Question: I am trying to upload video to server,but whenever I am trying to upload response is showing null null and in logcat it shows org.json.JSONException: End of input at character 0 of,instead of my response status:success msg:video uploaded..can any body tell me what is my mistake?

'''
public class VideoUpload extends Activity{
MediaController mc;
private static int SELECT_PICTURE = 1;
private String selectedImagePath="";
TextView messageText;
Button uploadButton;
int serverResponseCode = 0;
ProgressDialog dialog = null;
private static final String TAG_SUCCESS = "status";
private static final String TAG_MSG = "msg";
String imgs;
String btns;
String upLoadServerUri = null;
ThreadPolicy th = new ThreadPolicy.Builder().permitAll().build();
final String uploadFilePath = Environment.getExternalStorageDirectory().getPath();
private Button buttonLoadImage;
private VideoView img;
private String User_ID;
private String sta;
private String msg;
private HttpURLConnection conn = null;
private String result="";
@Override
public void onCreate(Bundle savedInstanceState) {
super.onCreate(savedInstanceState);
setContentView(R.layout.layout_video);
StrictMode.setThreadPolicy(th);
User_ID=this.getIntent().getStringExtra("id");
System.out.println("photo upload user id"+User_ID);
img = (VideoView)findViewById(R.id.imgViewvid);
mc = new MediaController(this);
mc.setAnchorView(img);
buttonLoadImage = (Button) findViewById(R.id.buttonLoadvid);
buttonLoadImage.setOnClickListener(new View.OnClickListener() {
@Override
public void onClick(View arg0) {
Intent intent = new Intent();
intent.setType("video/*");
intent.setAction(Intent.ACTION_GET_CONTENT);
startActivityForResult(Intent.createChooser(intent,"Select Picture"), SELECT_PICTURE);
}
});
uploadButton = (Button)findViewById(R.id.uploadButtonvid);
messageText = (TextView)findViewById(R.id.messageTextvid);
uploadButton.setOnClickListener(new OnClickListener() {
@Override
public void onClick(View v) {
dialog = ProgressDialog.show(VideoUpload.this, "", "Uploading file...", true);
new Thread(new Runnable() {
public void run() {
runOnUiThread(new Runnable() {
public void run() {
messageText.setText("uploading started.....");
}
});
uploadFile(selectedImagePath);
}
}).start();
}
});
}
@Override
public void onActivityResult(int requestCode, int resultCode, Intent data) {
if (resultCode == RESULT_OK)
{
if (requestCode == SELECT_PICTURE)
{
Uri mVideoURI = data.getData();
selectedImagePath = getPath(mVideoURI);
messageText.setText(selectedImagePath);
System.out.println(requestCode);
System.out.println("Image Path : " + selectedImagePath);
img.setVideoURI(mVideoURI);
}
}
}
@SuppressWarnings("deprecation")
public String getPath(Uri uri) {
String[] projection = { MediaStore.Images.Media.DATA };
Cursor cursor = managedQuery(uri, projection, null, null, null);
int column_index = cursor.getColumnIndexOrThrow(MediaStore.Images.Media.DATA);
cursor.moveToFirst();
return cursor.getString(column_index);
}
public int uploadFile(String sourceFileUri) {
DataOutputStream dos = null;
String lineEnd = "
";
String twoHyphens = "--";
String boundary = "*****";
int bytesRead, bytesAvailable, bufferSize;
byte[] buffer;
int maxBufferSize = 1 * 1024 * 1024;
File sourceFile = new File(sourceFileUri);
if (!sourceFile.isFile()) {
dialog.dismiss();
Log.e("uploadFile", "Source File not exist :"
+ selectedImagePath);
runOnUiThread(new Runnable() {
public void run() {
messageText.setText("Source File not exist :"
+ selectedImagePath);
}
});
return 0;
}
else
{
try {
btns=uploadButton.getTag().toString();
System.out.println(btns);
String fileName = sourceFileUri;
File f = new File(selectedImagePath);
imgs= f.getName();
System.out.println(imgs);
upLoadServerUri = "http://mywebsitename.com/webservice/addvideo?version=apps&user_login_id="+User_ID+"&video_1="+imgs+"&action="+btns;
FileInputStream fileInputStream = new FileInputStream(sourceFile);
URL url = new URL(upLoadServerUri);
System.out.println(url);
conn = (HttpURLConnection) url.openConnection();
conn.setDoInput(true); // Allow Inputs
conn.setDoOutput(true); // Allow Outputs
conn.setUseCaches(false); // Don't use a Cached Copy
conn.setRequestMethod("POST");
conn.setRequestProperty("Connection", "Keep-Alive");
conn.setRequestProperty("ENCTYPE", "multipart/form-data");
conn.setRequestProperty("Content-Type", "multipart/form-data;boundary=" + boundary);
conn.setRequestProperty("video_1", imgs);
conn.setRequestProperty("user_login_id", User_ID);
conn.setRequestProperty("action", btns);
conn.setRequestProperty("version", "apps");
dos = new DataOutputStream(conn.getOutputStream());
dos.writeBytes(twoHyphens + boundary + lineEnd);
dos.writeBytes("Content-Disposition: form-data; name="type""
+ lineEnd);
dos.writeBytes(lineEnd);
// assign value
dos.writeBytes("version=apps");
dos.writeBytes(lineEnd);
dos.writeBytes(twoHyphens + boundary + lineEnd);
dos.writeBytes("user_login_id="+User_ID);
dos.writeBytes(lineEnd);
dos.writeBytes(twoHyphens + boundary + lineEnd);
dos.writeBytes("action="+btns);
dos.writeBytes(lineEnd);
dos.writeBytes(twoHyphens + boundary + lineEnd);
// send image
dos.writeBytes(twoHyphens + boundary + lineEnd);
dos.writeBytes("Content-Disposition: form-data; name='video_1';filename='"
+ imgs + "'" + lineEnd);
dos.writeBytes(lineEnd);
// create a buffer of maximum size
bytesAvailable = fileInputStream.available();
bufferSize = Math.min(bytesAvailable, maxBufferSize);
buffer = new byte[bufferSize];
// read file and write it into form...
bytesRead = fileInputStream.read(buffer, 0, bufferSize);
while (bytesRead > 0) {
dos.write(buffer, 0, bufferSize);
bytesAvailable = fileInputStream.available();
bufferSize = Math.min(bytesAvailable, maxBufferSize);
bytesRead = fileInputStream.read(buffer, 0, bufferSize);
}
// send multipart form data necesssary after file data...
dos.writeBytes(lineEnd);
dos.writeBytes(twoHyphens + boundary + twoHyphens + lineEnd);
// Responses from the server (code and message)
serverResponseCode = conn.getResponseCode();
String serverResponseMessage = conn.getResponseMessage();
Log.i("uploadFile", "HTTP Response is : "
+ serverResponseMessage + ": " + serverResponseCode);
if(serverResponseCode == 200){
runOnUiThread(new Runnable() {
@SuppressWarnings("deprecation")
public void run() {
try
{
DataInputStream dataIn = new DataInputStream(conn.getInputStream());
String inputLine;
while ((inputLine = dataIn.readLine()) != null)
{
result += inputLine;
System.out.println("Result : " + result);
}
JSONObject jobj = new JSONObject(result);
sta = jobj.getString("status");
msg = jobj.getString("msg");
System.out.println(sta + " >>>>>>> " + msg);
}
catch (Exception e)
{
e.printStackTrace();
}
Toast.makeText(VideoUpload.this, "" + sta + " : " + msg,
Toast.LENGTH_SHORT).show();
}
});
}
//close the streams //
fileInputStream.close();
dos.flush();
dos.close();
} catch (MalformedURLException ex) {
dialog.dismiss();
ex.printStackTrace();
runOnUiThread(new Runnable() {
public void run() {
messageText.setText("MalformedURLException Exception : check script url.");
Toast.makeText(VideoUpload.this, "MalformedURLException", Toast.LENGTH_SHORT).show();
}
});
Log.e("Upload file to server", "error: " + ex.getMessage(), ex);
} catch (Exception e) {
dialog.dismiss();
e.printStackTrace();
runOnUiThread(new Runnable() {
public void run() {
messageText.setText("Got Exception : see logcat ");
Toast.makeText(VideoUpload.this, "Got Exception : see logcat ",
Toast.LENGTH_SHORT).show();
}
});
Log.e("Upload file to server Exception", "Exception : "
+ e.getMessage(), e);
}
dialog.dismiss();
return serverResponseCode;
} // End else block
}
'''
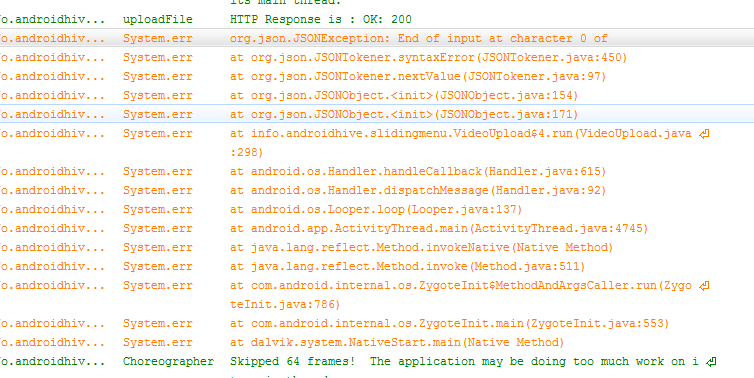
Answer: Try to use BufferedReader :
'''
BufferedReader r = new BufferedReader(new InputStreamReader(conn.getInputStream()));
StringBuilder result = new StringBuilder();
String line;
while ((line = r.readLine()) != null) {
result.append(line);
}
'''